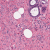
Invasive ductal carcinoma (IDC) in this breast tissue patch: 0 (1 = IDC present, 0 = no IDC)